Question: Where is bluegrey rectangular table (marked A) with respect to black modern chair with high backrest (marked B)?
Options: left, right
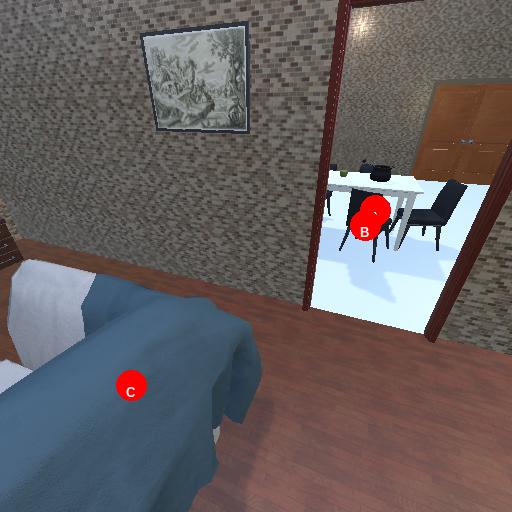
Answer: left